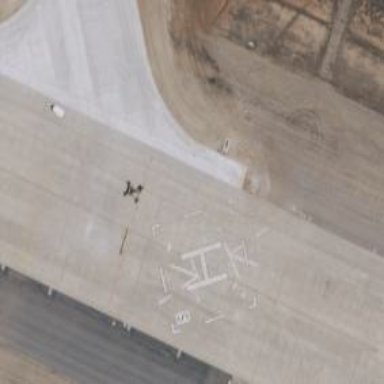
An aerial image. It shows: Image of helipad at airport.